Interaction volume radius: 5 \u00c5
Interaction volume height: 30 \u00c5
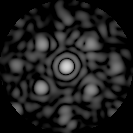
Disorder parameter: 0.5887